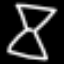
Label: hourglass